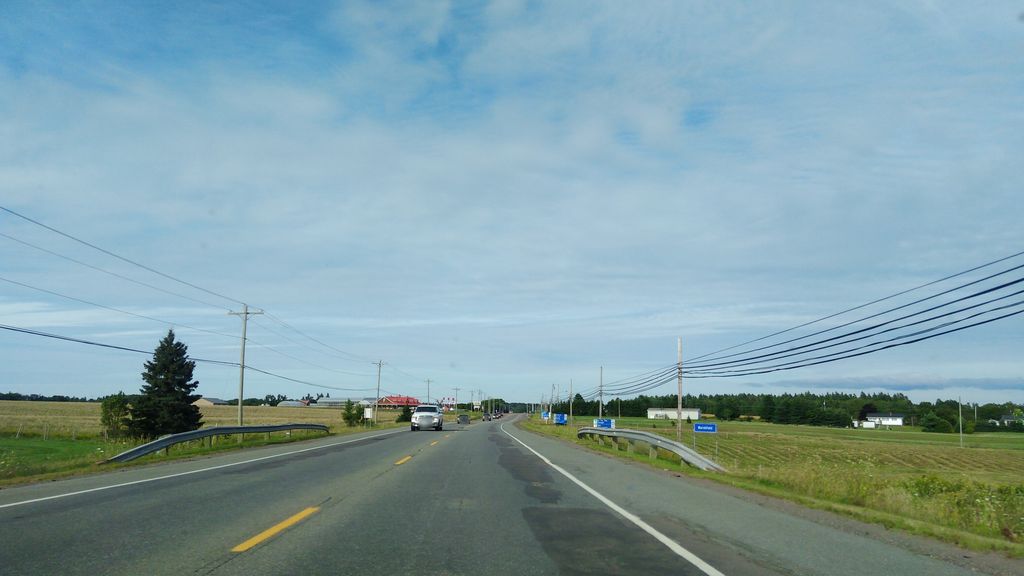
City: charlottetown